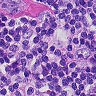
Metastatic tissue present: no